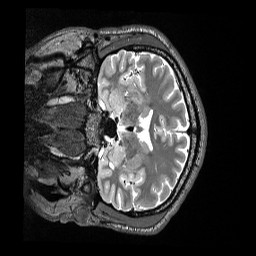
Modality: T2w
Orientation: coronal
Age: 38
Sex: male
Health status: ill
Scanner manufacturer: siemens
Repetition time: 3.2 s